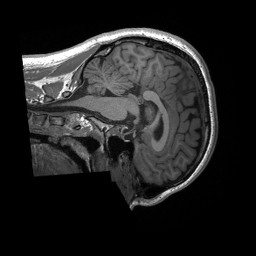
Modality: T1w
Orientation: sagittal
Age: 32
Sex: male
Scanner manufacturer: siemens
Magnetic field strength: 3 T
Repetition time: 2.4 s
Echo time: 0.00224 s